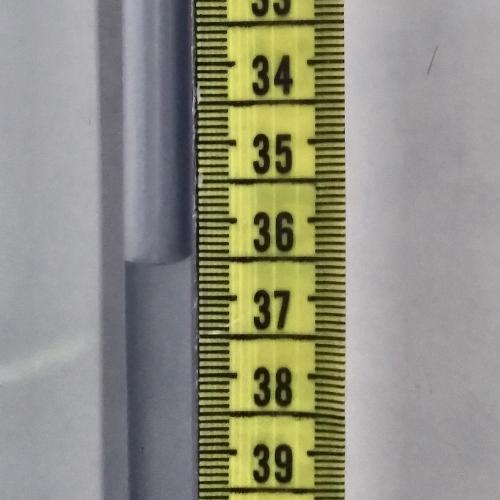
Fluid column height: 36.5 cm